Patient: sex F, age 59
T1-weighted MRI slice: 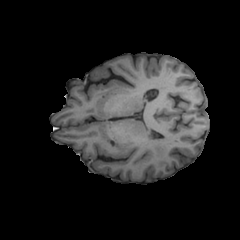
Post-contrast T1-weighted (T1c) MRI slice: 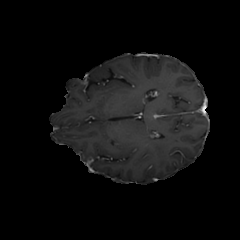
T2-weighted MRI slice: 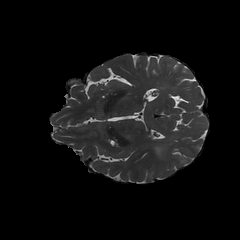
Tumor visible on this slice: yes
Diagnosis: Glioblastoma, IDH-wildtype
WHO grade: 4